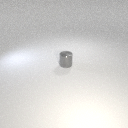
small gray metal cylinder